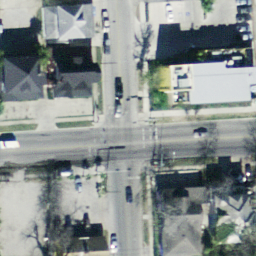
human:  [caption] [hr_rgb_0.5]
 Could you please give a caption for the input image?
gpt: An intersection with a few cars on the road .

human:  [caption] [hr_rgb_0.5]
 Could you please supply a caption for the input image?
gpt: An intersection with some houses and plants at the corners .

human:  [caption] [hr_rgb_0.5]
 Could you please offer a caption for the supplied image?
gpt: An intersection with a few cars on the road .

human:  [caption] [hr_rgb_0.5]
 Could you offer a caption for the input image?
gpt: An intersection with some houses and plants at the corners .

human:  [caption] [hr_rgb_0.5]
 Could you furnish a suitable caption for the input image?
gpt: An intersection with two roads vertical to each other .